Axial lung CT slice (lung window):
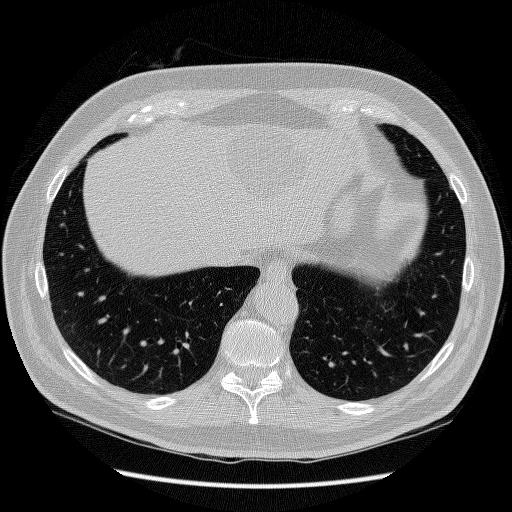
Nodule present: no